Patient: sex M, age 62
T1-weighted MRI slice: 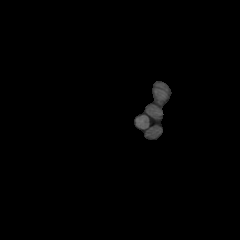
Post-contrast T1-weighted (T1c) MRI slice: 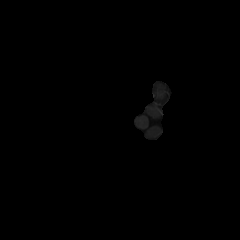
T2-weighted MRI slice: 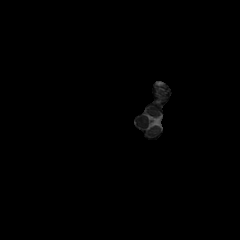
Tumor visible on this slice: no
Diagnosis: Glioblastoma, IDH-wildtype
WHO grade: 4